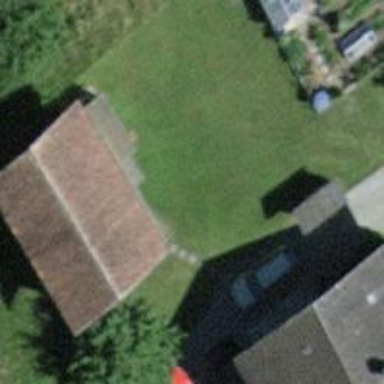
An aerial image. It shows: Rural barn.